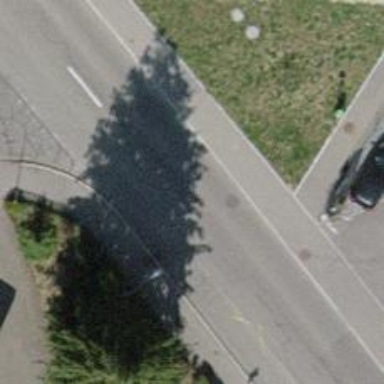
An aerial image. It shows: Uncontrolled road crossing with pedestrian island.